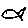
Label: fish